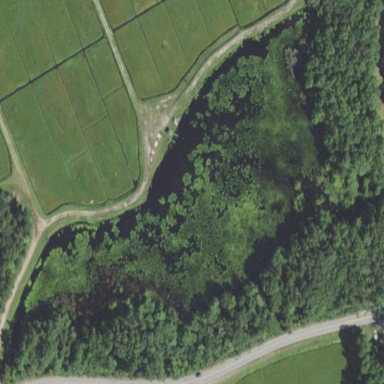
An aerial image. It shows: Marsh wetland.